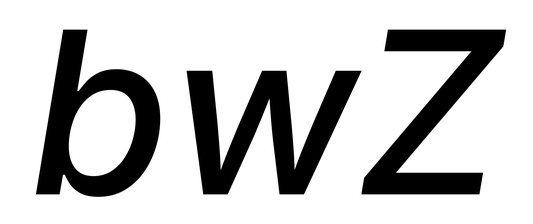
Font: Inter-Italic_Medium_Italic